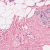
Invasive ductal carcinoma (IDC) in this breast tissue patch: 1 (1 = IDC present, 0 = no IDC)